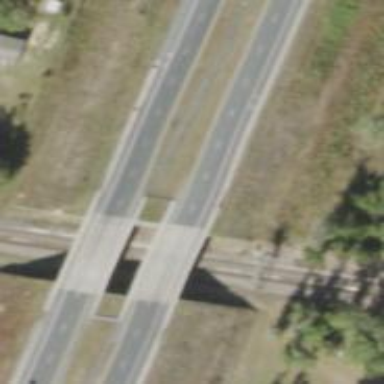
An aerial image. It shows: Trunk road bridge.